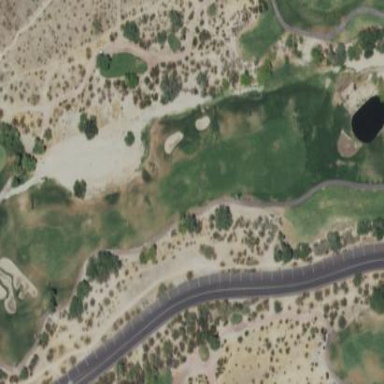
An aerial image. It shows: Rough grassy area used for golf.